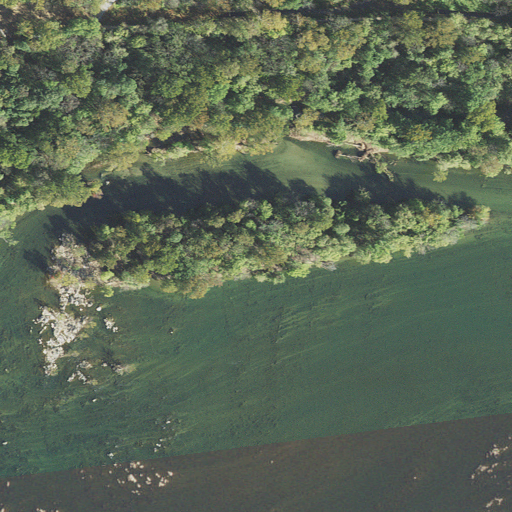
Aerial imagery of island in Maryland named Swainson Island containing open water, woody wetlands, deciduous forest, herbaceous wetlands, open development, and low intensity development